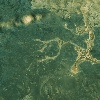
Label: land